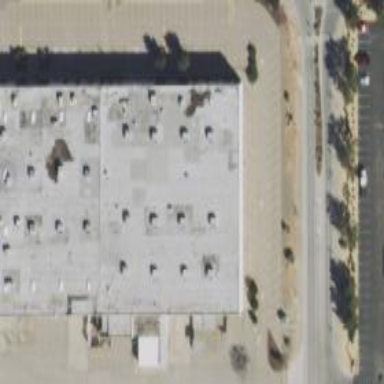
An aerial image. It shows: Warehouse.